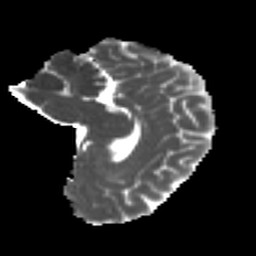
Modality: MD
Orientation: sagittal
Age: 35
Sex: female
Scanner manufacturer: ge
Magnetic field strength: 3 T
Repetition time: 7.8 s
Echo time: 0.0607 s